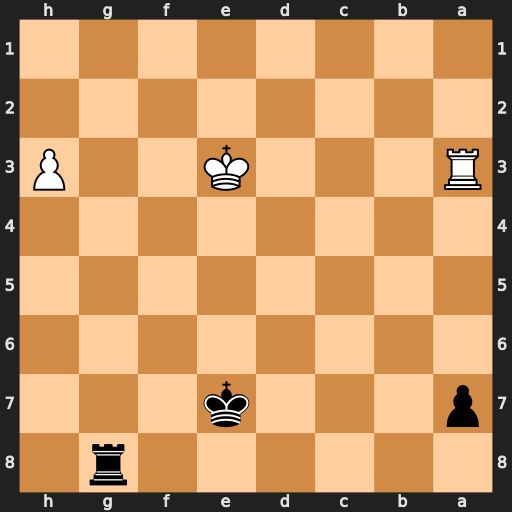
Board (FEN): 6r1/p3k3/8/8/8/R3K2P/8/8
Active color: b
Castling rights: -
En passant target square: -
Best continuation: Rg3+ Kd2 Rxa3